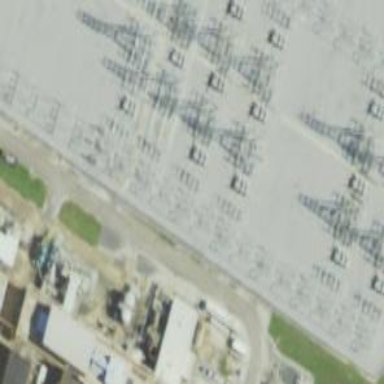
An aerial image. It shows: Switch used for power control.